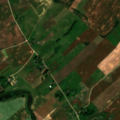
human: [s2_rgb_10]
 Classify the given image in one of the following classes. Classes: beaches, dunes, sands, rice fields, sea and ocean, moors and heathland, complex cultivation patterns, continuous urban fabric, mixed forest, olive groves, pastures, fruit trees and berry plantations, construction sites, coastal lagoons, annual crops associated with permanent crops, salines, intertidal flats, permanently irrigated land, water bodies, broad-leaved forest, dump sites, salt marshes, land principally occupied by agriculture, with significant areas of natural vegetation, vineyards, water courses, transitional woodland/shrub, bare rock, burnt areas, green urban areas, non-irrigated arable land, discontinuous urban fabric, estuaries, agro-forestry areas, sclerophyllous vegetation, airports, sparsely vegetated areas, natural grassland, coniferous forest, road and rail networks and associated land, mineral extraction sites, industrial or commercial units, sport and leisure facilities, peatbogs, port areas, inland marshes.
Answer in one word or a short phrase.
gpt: non-irrigated arable land, complex cultivation patterns, land principally occupied by agriculture, with significant areas of natural vegetation